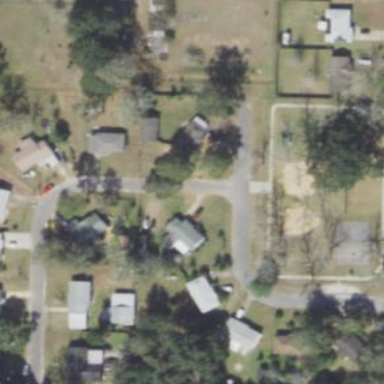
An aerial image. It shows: Single-family residential area.